Question: Hello StackOverflowers,
I'm having the following ribbon xml code in a Word Addin (VS 2012/.NET 4.5):
'''
<?xml version="1.0" encoding="UTF-8"?>
<customUI xmlns="http://schemas.microsoft.com/office/2006/01/customui" >
<commands>
<!-- Working commands -->
<command idMso="ReviewTrackChanges" onAction="onMsoToggleCommand"/>
<command idMso="SmartArtInsert" onAction="onMsoCommand"/>
<command idMso="Thesaurus" onAction="onMsoCommand"/>
<!-- NOT Working commands -->
<command idMso="MailMergeStartLetters" onAction="onMsoToggleCommand"/>
<command idMso="MailMergeStartEmail" onAction="onMsoToggleCommand"/>
<command idMso="MailMergeStartEnvelopes" onAction="onMsoToggleCommand"/>
<command idMso="MailMergeStartLabels" onAction="onMsoToggleCommand"/>
<command idMso="MailMergeStartDirectory" onAction="onMsoToggleCommand"/>
<!-- NOT Working commands as well?!-->
<command idMso="ReviewCompareTwoVersions" onAction="onMsoCommand"/>
<command idMso="ReviewCombineRevisions" onAction="onMsoCommand"/>
</commands>
</customUI>
'''
The corresponding callbacks are:
'''
public void onMsoToggleCommand(IRibbonControl control, bool pressed, ref bool cancelDefault)
{
cancelDefault = false;
Logger.LogEvent(control.Id);
}
'''
And:
'''
public void onMsoCommand(IRibbonControl control, ref bool Cancel)
{
Cancel = false;
Logger.LogEvent(control.Id);
}
'''
I want to intercept these commands to make extra tasks. For Word 2010 and 2013 everything is working as expected, however, for Word 2007 ONLY the first 3 commands seem to be working, Any suggestions on what could be the reason?
Attaching the two groups of commands I'm trying to intercept:

Thank you,
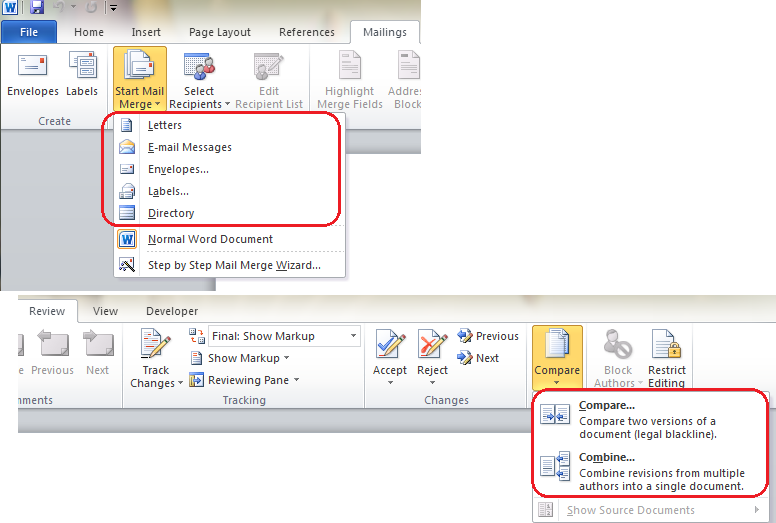
Answer: Based on @Eugene Astafiev's comment, I was finally able to solve this issue. In fact, the original XML ribbon code was something like this (notice the presence of some Excel commands in the middle):
'''
<customUI xmlns="http://schemas.microsoft.com/office/2006/01/customui" >
<commands>
<!-- Working Word commands -->
<command idMso="ReviewTrackChanges" onAction="onMsoToggleCommand"/>
<command idMso="SmartArtInsert" onAction="onMsoCommand"/>
<command idMso="Thesaurus" onAction="onMsoCommand"/>
<!-- Excel Commands -->
<command idMso="Connections" onAction="onMsoCommand"/>
<command idMso="Refresh" onAction="onMsoCommand"/>
<command idMso="RefreshAll" onAction="onMsoCommand"/>
<!-- NOT Working Word commands -->
<command idMso="MailMergeStartLetters" onAction="onMsoToggleCommand"/>
<command idMso="MailMergeStartEmail" onAction="onMsoToggleCommand"/>
<!-- Remaining Word commands.. -->
</commands>
</customUI>
'''
So, when Word 2007 try to read this XML, it encounters Excel commands and since it does not recognize them, it simply ignores them with the rest of the XML, hence the rest of Word commands do not get called! For Word 2010 and 2013 it was working just perfect.I ended up by separating Word and Excel ribbon commands into two xml files then load the correct one based on the Office app.